Question: Given a bunch of keys and their hashed values, how can I determine the double hash function?

I think 'h(x) = k % 13 + 1'
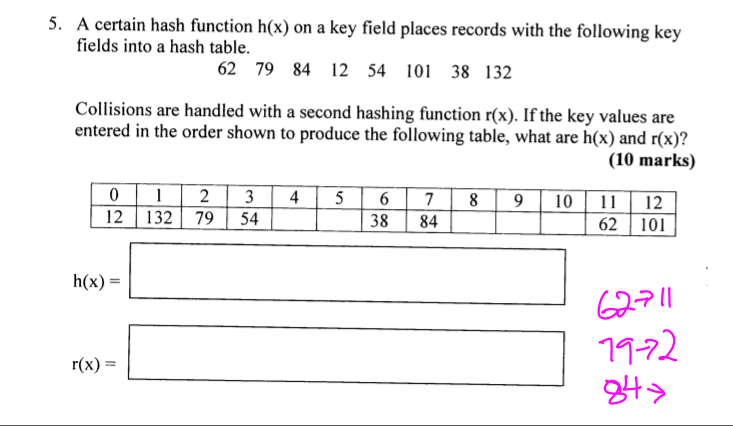
Answer: '''
h(x) = (x+1) % 13
'''
what you had, but you want the modulo after adding one so the resultant values are range [0,12] not [1,13] ... but you had it right.
the best I could come up with for r(x) was:
'''
r(x) = (x+6) % 19
'''
this really makes no sense to me why it would be this, but the way that I came to this was that the modulo divisor must have increased the shift by 6 because of the values given (38 and 101 have a difference of 1 for modulo 13 and they were six spaces apart). I feel like the modulo 19 really makes this break, so while this seems to fit, I would seek a better answer, but that's what I came up with and I feel like I kind of had a method over guess and check.
Best of luck, feel free to drop comments if you have any questions about this.